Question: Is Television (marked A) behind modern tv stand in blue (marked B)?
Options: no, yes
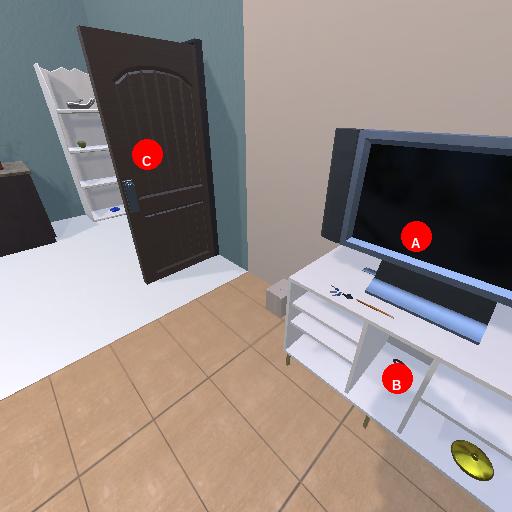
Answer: no